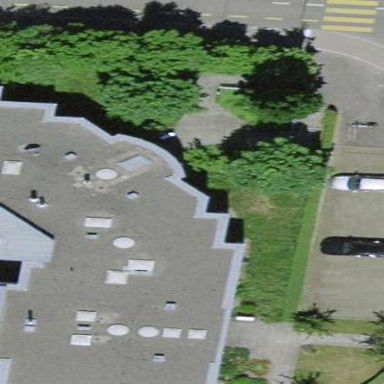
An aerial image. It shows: Residential building with flat roof.